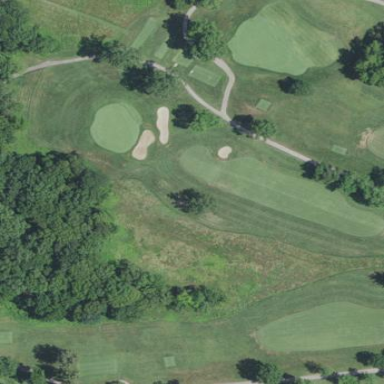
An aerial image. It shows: Grassy area designated for leisure. It is golf pitch with fairways.